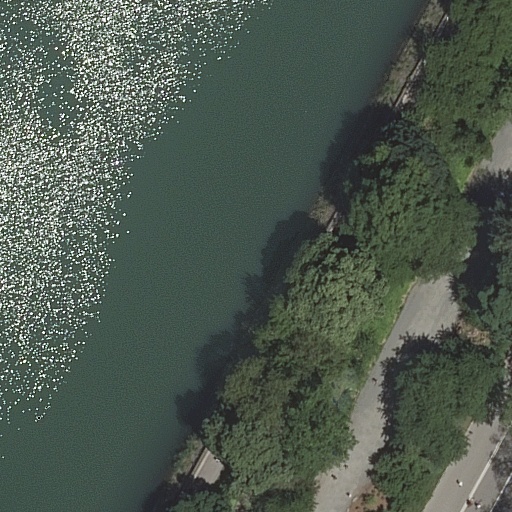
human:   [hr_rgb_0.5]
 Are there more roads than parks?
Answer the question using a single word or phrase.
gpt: yes

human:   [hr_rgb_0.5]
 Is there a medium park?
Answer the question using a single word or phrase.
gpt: no

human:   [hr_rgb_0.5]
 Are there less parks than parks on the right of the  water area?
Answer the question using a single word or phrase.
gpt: no

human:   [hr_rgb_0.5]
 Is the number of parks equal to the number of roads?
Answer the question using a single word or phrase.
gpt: no

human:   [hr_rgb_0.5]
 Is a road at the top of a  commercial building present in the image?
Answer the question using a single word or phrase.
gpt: no

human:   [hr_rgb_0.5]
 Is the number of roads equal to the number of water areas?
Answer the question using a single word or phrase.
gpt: no

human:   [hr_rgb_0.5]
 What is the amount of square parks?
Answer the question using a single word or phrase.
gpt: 0

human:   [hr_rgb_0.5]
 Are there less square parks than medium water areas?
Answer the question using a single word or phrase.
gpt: no

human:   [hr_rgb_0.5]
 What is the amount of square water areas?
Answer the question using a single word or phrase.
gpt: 0

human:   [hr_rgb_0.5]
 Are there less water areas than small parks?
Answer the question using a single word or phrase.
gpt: no

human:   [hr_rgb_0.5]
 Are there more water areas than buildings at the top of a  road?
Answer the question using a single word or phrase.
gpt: yes

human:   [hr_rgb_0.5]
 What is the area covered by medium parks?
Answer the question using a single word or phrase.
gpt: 0m2

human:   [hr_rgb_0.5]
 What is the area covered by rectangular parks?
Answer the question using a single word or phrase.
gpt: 10631m2

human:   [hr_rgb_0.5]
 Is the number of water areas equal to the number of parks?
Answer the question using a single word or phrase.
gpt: yes

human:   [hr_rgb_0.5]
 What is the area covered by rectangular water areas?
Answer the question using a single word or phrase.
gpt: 6006m2

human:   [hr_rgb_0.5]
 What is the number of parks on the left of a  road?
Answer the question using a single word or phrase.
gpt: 0

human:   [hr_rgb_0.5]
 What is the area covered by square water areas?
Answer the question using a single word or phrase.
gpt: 0m2

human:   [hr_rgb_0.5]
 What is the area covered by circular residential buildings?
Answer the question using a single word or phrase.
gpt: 0m2

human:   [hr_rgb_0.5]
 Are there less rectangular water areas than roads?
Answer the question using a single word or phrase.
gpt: yes

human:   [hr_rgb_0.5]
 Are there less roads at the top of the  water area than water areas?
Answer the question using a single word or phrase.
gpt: yes

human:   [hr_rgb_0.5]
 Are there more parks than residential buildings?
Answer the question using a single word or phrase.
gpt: yes

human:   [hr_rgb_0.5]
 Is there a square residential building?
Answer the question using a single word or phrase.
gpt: no

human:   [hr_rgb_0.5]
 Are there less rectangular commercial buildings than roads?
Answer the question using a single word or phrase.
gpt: yes

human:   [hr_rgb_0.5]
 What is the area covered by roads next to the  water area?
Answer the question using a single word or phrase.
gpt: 0m2

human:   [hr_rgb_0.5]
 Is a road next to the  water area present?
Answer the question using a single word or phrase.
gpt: yes

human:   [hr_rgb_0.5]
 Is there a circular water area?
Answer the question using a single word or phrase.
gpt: no

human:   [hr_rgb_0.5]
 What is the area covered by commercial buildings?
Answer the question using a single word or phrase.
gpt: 0m2

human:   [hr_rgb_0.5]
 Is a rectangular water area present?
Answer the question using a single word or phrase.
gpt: yes

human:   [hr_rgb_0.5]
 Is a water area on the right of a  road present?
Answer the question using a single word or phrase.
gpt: no

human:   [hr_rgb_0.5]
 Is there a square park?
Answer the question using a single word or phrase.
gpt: no

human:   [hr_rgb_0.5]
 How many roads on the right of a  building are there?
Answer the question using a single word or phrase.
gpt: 0

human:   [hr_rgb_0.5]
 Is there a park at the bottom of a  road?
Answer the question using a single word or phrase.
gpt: no

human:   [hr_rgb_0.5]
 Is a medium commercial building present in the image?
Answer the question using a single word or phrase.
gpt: no

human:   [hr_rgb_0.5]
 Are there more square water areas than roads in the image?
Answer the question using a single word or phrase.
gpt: no

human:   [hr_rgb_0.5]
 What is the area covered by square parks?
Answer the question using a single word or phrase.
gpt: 0m2

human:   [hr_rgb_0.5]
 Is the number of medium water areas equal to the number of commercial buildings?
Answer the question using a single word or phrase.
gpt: yes